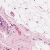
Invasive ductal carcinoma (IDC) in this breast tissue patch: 0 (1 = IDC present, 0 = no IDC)